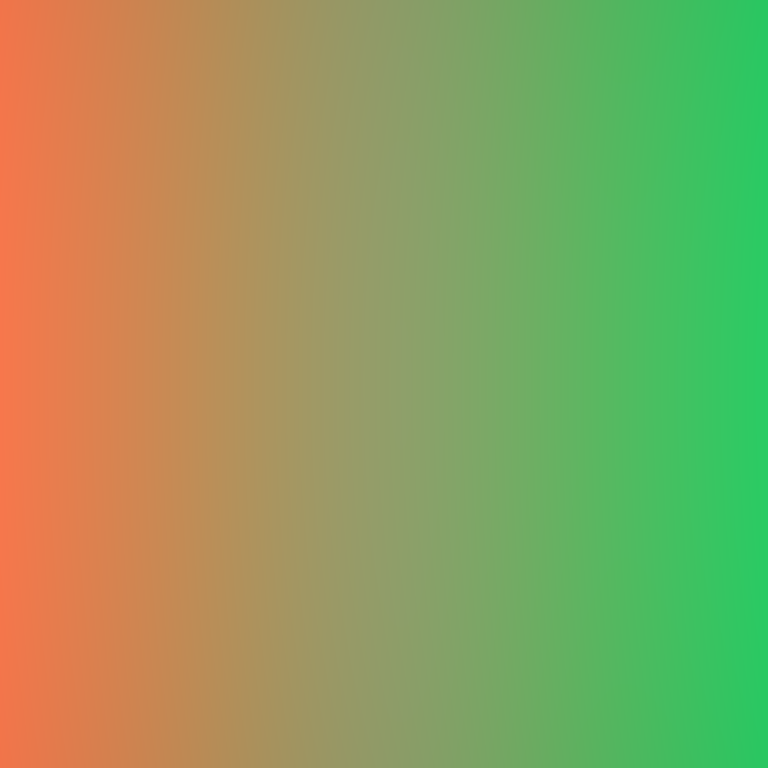
Abstract light effect, smooth gradient from warm orange to vibrant green, calm atmosphere, soft blend, no room, no furniture, no objects.